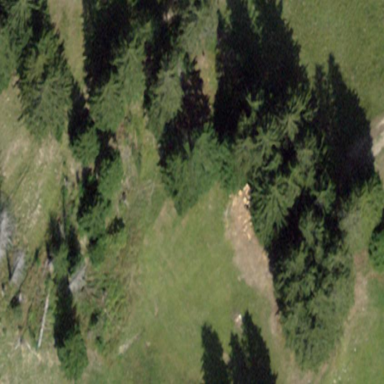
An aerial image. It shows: Forest area.